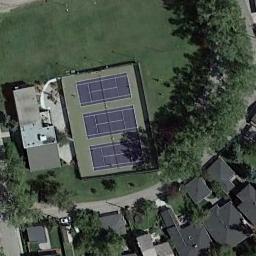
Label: tennis_court